Chest X-ray. View position: PA
Patient age: 72
Patient sex: F
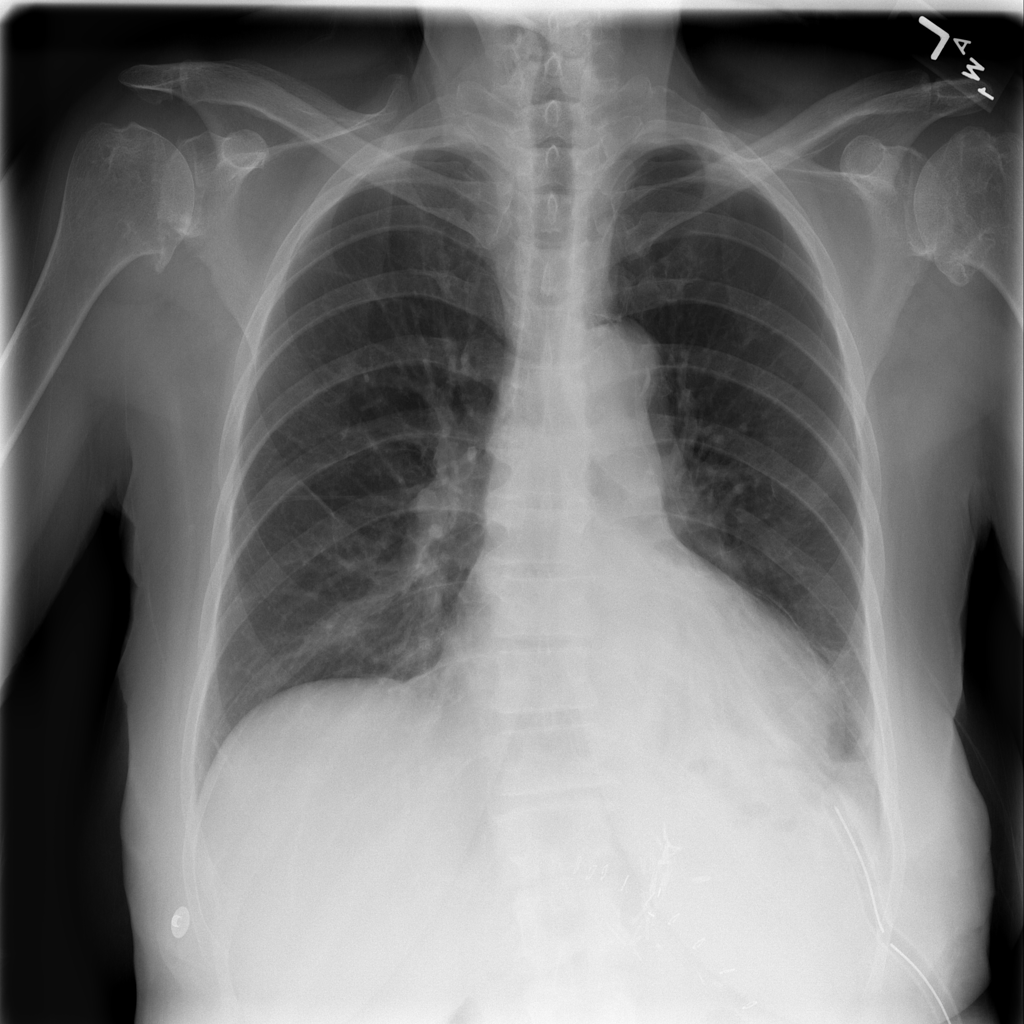
Finding: Pneumothorax